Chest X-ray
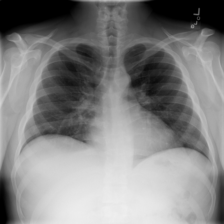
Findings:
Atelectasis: negative
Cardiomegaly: negative
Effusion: negative
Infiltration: negative
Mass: negative
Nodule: negative
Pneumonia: negative
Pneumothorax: negative
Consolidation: negative
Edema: negative
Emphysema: negative
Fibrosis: negative
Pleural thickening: negative
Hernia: negative